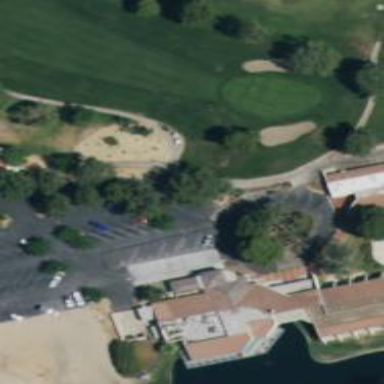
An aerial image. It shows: Path for both roads and golfers.